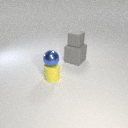
small blue metal sphere above small yellow rubber cylinder